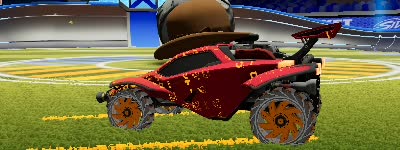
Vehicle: octane